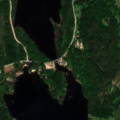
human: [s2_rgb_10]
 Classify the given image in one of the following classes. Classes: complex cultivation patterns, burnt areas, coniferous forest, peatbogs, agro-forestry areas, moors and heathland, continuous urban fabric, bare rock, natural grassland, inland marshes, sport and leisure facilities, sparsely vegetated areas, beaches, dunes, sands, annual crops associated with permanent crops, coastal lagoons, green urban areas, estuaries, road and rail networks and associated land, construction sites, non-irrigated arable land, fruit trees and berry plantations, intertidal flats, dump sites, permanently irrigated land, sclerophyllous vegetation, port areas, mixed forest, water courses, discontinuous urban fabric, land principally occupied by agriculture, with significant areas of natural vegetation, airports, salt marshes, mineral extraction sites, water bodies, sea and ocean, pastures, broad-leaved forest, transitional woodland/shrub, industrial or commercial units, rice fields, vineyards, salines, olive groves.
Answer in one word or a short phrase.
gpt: coniferous forest, mixed forest, water bodies